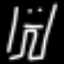
Label: pants